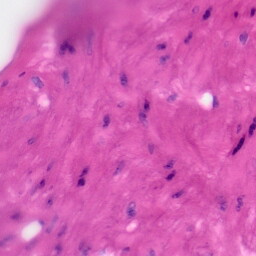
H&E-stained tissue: Skin